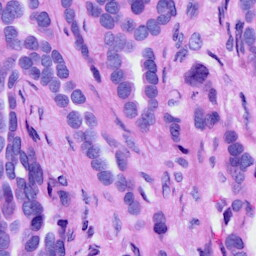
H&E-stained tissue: Ovarian